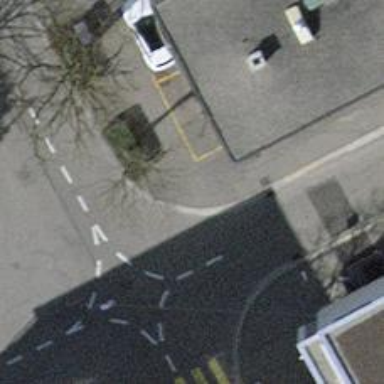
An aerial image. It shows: Asphalt sidewalk.